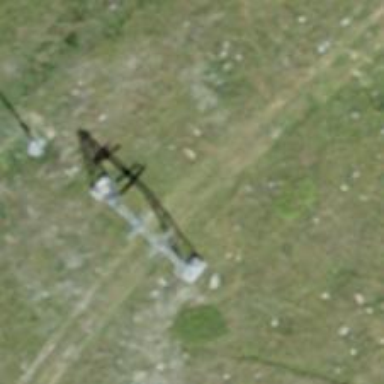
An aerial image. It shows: Pylon used for aerialway.